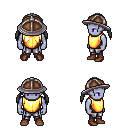
a pixel art fantasy rpg character, male body template, dark elf, purple skin, gold chest armor, metal pants, white twin-tailed hairstyle, chain helm, brown shoes, four views (front, back, left, right), 2x2 character sprite sheet, small pixel art, hard edges, no anti-aliasing